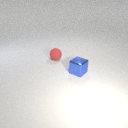
small blue metal cube in front of small red rubber sphere